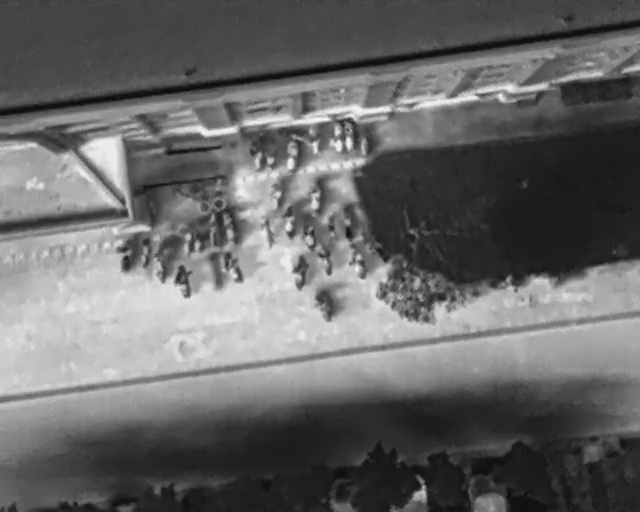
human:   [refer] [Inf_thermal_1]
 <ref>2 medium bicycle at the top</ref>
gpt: <box>[[46, 25, 52, 28, 2], [51, 25, 57, 27, 2]]</box>

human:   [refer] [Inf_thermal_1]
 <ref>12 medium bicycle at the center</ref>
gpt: <box>[[48, 58, 53, 61, 165], [44, 51, 49, 54, 2], [43, 29, 48, 31, 2], [42, 41, 48, 44, 2], [46, 37, 52, 39, 2], [51, 42, 57, 44, 2], [48, 49, 53, 52, 2], [33, 43, 39, 45, 169], [54, 50, 58, 53, 2], [30, 43, 36, 45, 2], [37, 29, 42, 31, 2], [33, 51, 39, 53, 161]]</box>

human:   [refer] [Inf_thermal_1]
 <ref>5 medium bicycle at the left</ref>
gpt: <box>[[25, 53, 31, 56, 174], [16, 48, 22, 50, 2], [19, 48, 25, 50, 2], [22, 51, 27, 53, 2], [26, 46, 31, 48, 9]]</box>

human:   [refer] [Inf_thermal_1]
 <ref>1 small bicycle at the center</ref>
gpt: <box>[[39, 44, 44, 45, 169]]</box>

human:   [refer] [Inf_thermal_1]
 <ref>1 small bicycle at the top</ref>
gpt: <box>[[54, 26, 59, 28, 2]]</box>